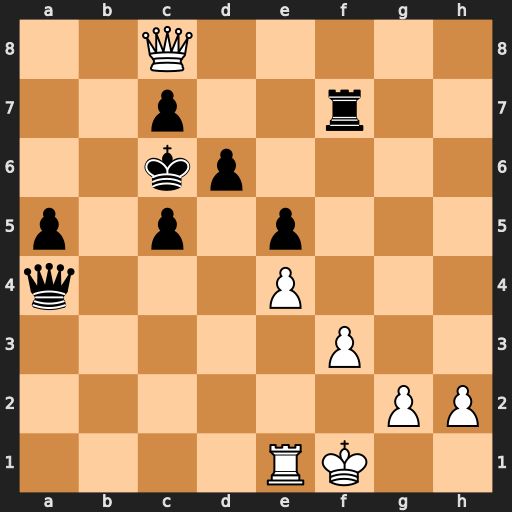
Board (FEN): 2Q5/2p2r2/2kp4/p1p1p3/q3P3/5P2/6PP/4RK2
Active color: w
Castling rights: -
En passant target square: -
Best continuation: Qe8+ Rd7 Qa8+